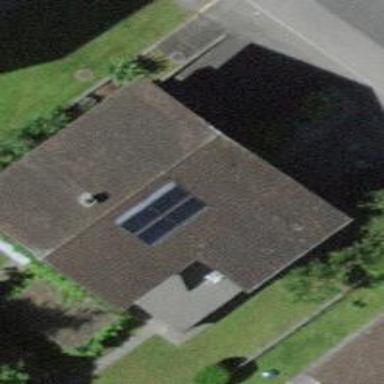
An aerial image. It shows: Solar power generator using photovoltaic panels.